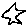
Label: star